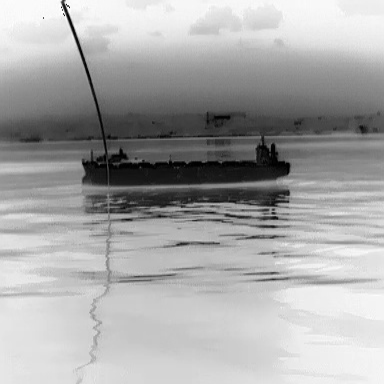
There are two objects shown in the infrared image, including a liner, and a canoe.